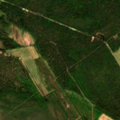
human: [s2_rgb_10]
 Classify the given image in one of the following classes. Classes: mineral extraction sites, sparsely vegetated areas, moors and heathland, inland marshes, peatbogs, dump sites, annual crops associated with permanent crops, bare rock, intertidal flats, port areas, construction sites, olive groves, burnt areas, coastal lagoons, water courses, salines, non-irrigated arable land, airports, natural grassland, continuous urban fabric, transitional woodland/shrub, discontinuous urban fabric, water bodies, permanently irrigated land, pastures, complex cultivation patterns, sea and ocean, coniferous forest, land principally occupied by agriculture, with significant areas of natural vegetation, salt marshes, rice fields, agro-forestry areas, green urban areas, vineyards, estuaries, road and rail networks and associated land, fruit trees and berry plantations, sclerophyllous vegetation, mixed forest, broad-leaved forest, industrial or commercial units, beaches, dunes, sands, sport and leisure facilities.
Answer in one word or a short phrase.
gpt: coniferous forest, mixed forest, transitional woodland/shrub